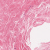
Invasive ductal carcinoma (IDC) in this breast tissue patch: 0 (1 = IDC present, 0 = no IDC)